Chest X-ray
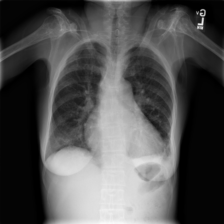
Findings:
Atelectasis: negative
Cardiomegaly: negative
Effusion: positive
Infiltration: positive
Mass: negative
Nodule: negative
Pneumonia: negative
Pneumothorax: negative
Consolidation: negative
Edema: negative
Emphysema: negative
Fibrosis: negative
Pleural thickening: negative
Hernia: negative